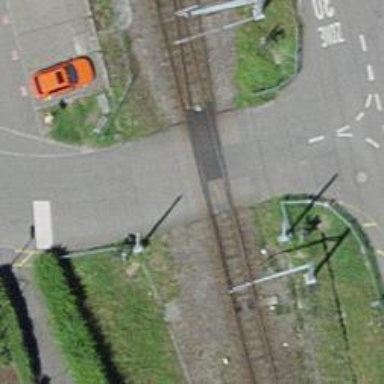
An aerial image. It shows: Railway level crossing.